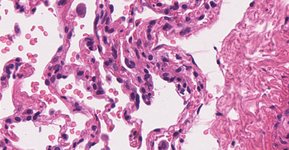
Tumor epithelial tissue: no
Tumor-associated stroma tissue: no
Normal tissue: yes